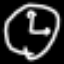
Label: clock